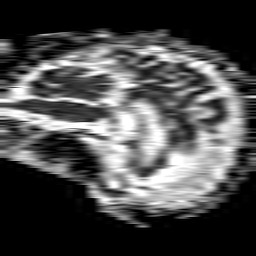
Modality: ADC
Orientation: sagittal
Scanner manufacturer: philips
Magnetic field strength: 1.5 T
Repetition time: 4.6 s
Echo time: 0.08941 s